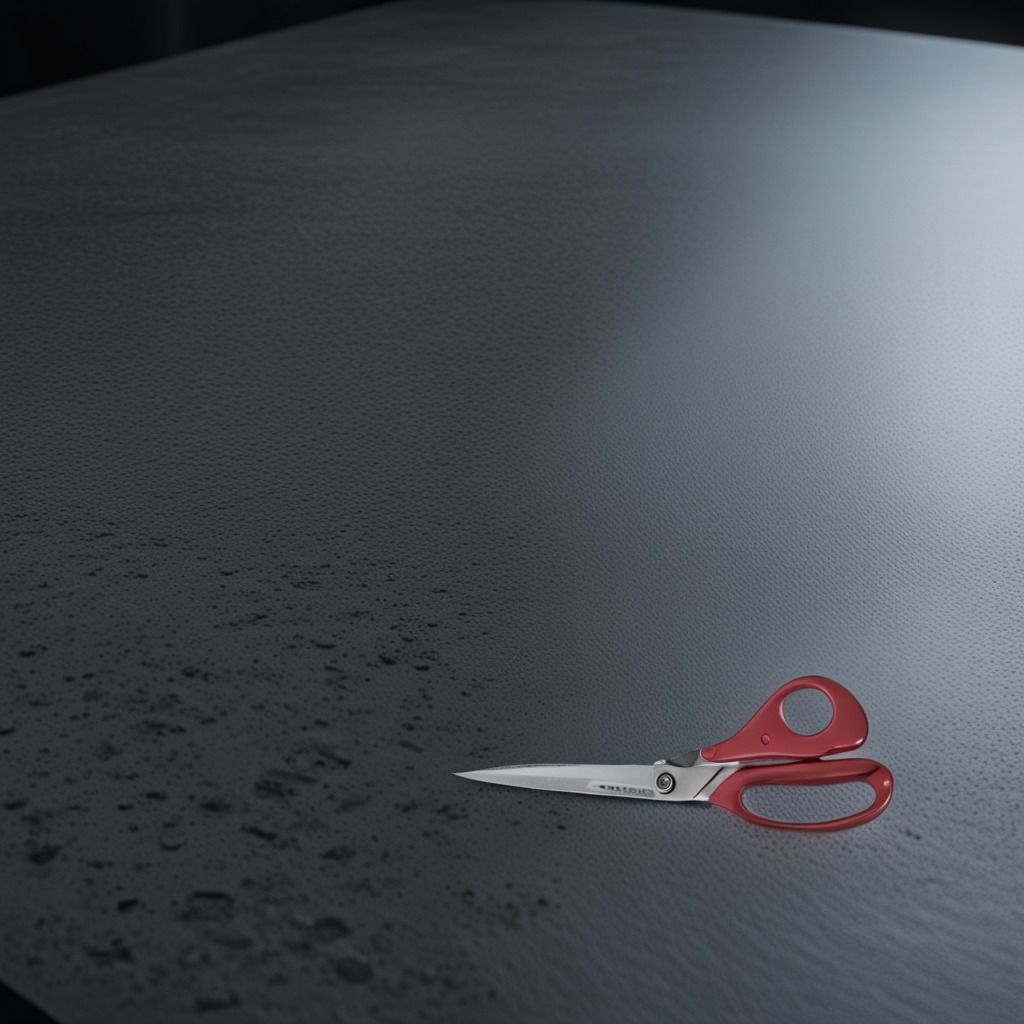
A scissor lying on a clean granite table inside a workshop at night dim ambient light soft shadows worn but